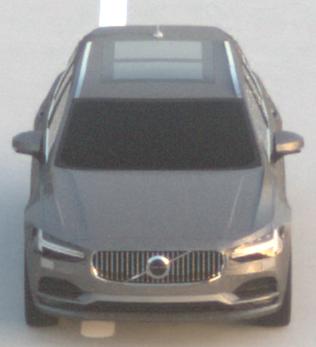
Make: Volvo
Model: V90
Detailed model: -
Model produced from: 2016
Model produced until: 2020
Doors: 5
Color: gray
Road condition: dry road
Daytime: sunrise or sunset
Contrast: low contrast